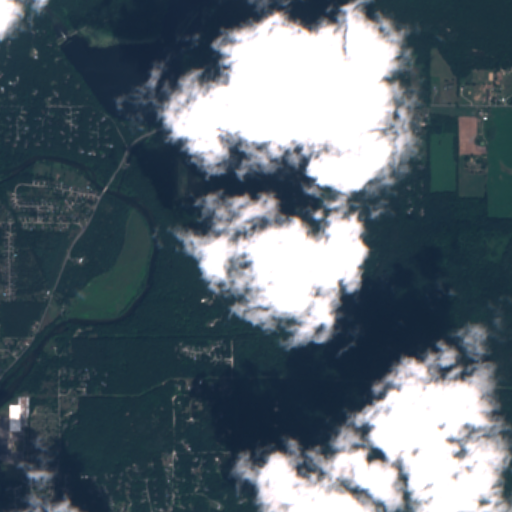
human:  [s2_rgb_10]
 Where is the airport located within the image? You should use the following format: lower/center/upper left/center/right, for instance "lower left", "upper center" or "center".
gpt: The airport is located in the center left of the image.
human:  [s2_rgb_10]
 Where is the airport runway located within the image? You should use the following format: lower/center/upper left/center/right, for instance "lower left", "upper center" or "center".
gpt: The airport runway is located in the center left of the image.
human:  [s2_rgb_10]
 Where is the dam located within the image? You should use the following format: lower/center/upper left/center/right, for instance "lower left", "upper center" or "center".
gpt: The dam is located in the upper left of the image.
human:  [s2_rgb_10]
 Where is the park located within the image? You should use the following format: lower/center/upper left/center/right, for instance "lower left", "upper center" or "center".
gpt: The park is located in the left of the image.
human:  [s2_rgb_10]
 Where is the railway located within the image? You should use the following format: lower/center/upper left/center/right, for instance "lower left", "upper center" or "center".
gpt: The railway is located in the lower left of the image.
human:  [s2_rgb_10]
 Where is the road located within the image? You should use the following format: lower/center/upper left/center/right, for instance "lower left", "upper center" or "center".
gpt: There is no road in the image.